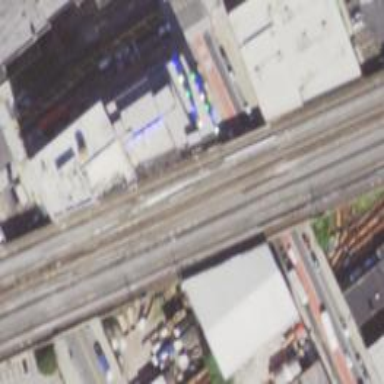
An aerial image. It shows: Railway bridge with electrified rails.